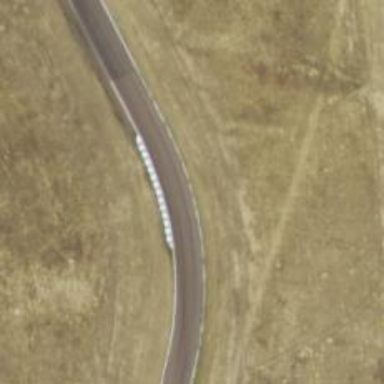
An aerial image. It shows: Asphalt raceway designed for motor sports.